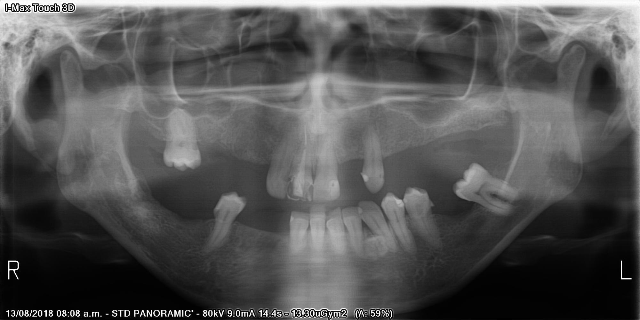
adult